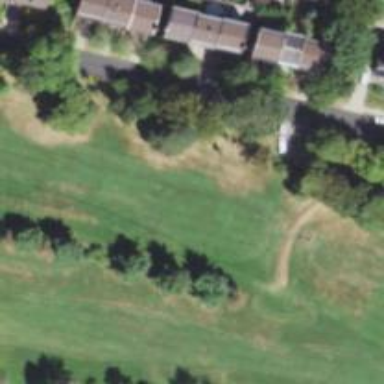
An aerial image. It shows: Golf hole.